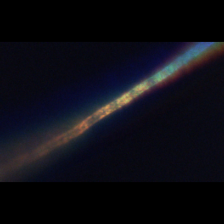
Taxon: Leptocylindrus
Group: Diatoms